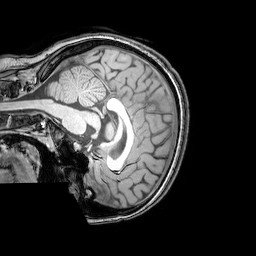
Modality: T1w
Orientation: sagittal
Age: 25
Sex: female
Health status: healthy
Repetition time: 0.081 s
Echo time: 0.037 s